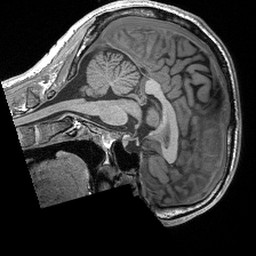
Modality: T1w
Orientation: sagittal
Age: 38
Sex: male
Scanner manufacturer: siemens
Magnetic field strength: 3 T
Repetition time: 2.4 s
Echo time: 0.00191 s